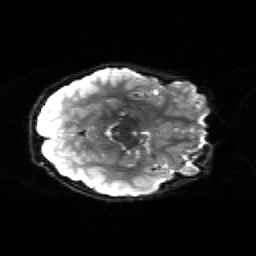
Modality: sbref
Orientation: axial
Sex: male
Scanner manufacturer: siemens
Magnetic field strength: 3 T
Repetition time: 5 s
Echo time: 0.071 s